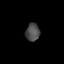
Tissue: lung
Cell type: Epithelial cells
Senescence score: 0.1458
Nuclear area (px): 249
Mean DAPI intensity: 73.438